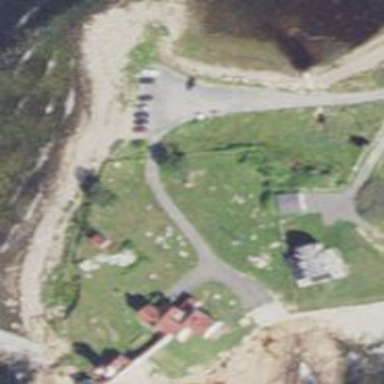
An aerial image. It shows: Memorial site with historic significance.